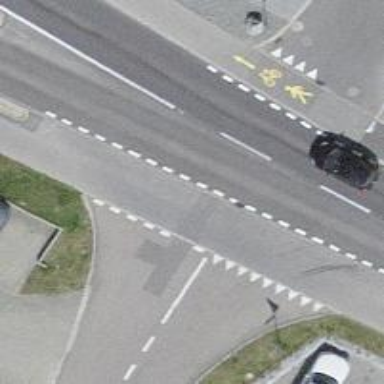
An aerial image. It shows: Unmarked road crossing.